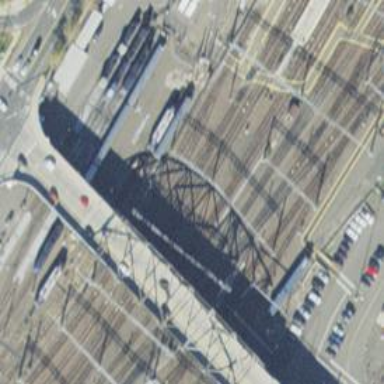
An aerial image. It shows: Rail siding with electrified contact lines.